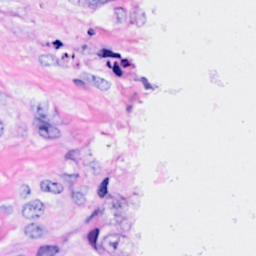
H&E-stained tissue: Breast